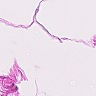
Metastatic tissue present: no